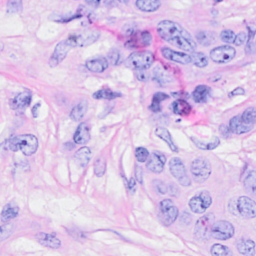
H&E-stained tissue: Breast